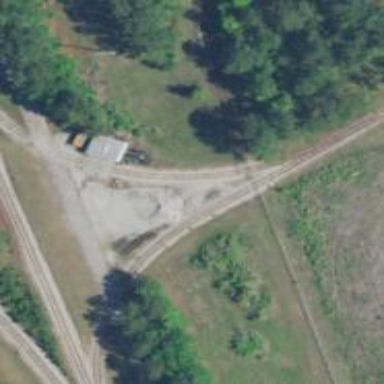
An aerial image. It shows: Railway spur service.